Interaction volume radius: 5 \u00c5
Interaction volume height: 25 \u00c5
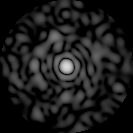
Disorder parameter: 0.7858